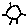
Label: sun